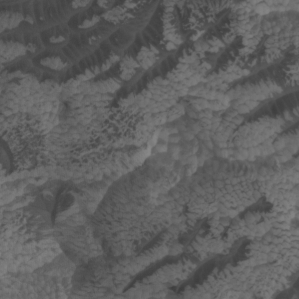
Label: non_frost